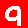
Digit: 9